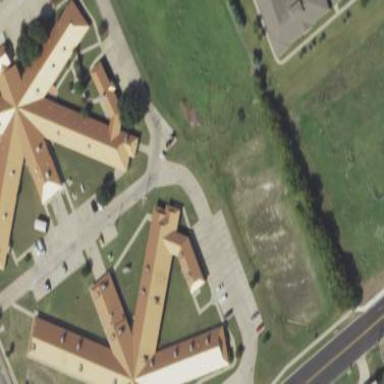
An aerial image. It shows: Nursing home.